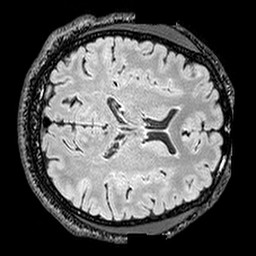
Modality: T2w
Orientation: axial
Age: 24
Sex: male
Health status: healthy
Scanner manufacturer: siemens
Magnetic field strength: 3 T
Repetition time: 5 s
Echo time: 0.396 s